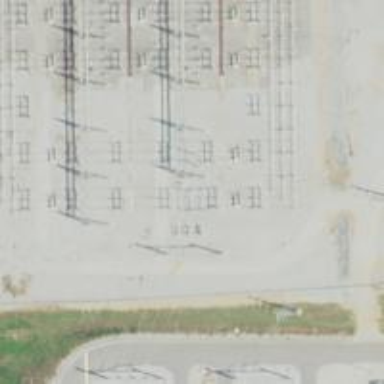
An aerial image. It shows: Switch used for power control.